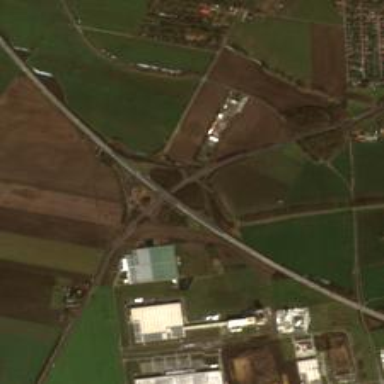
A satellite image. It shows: Motorway junction.